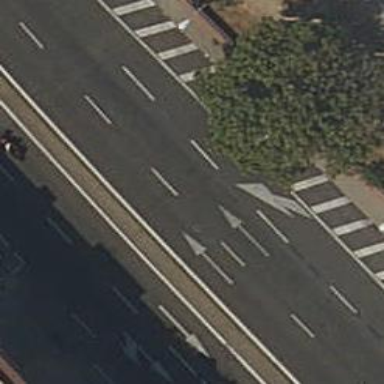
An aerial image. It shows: Primary highway.